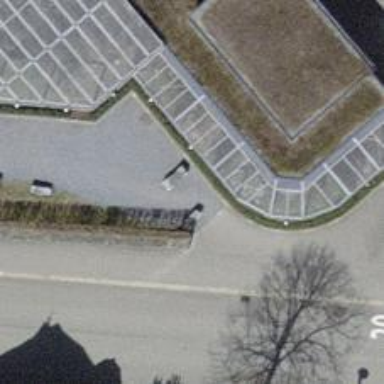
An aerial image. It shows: Cycle barrier.